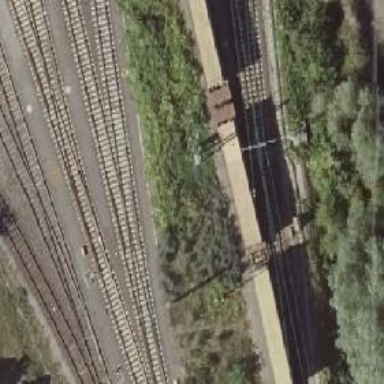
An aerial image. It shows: Railway yard in service.